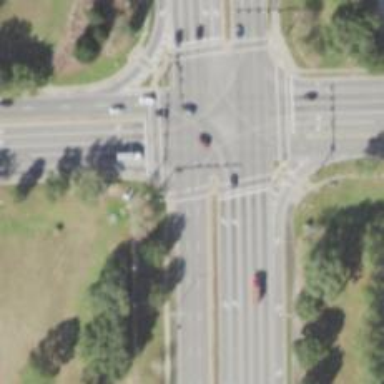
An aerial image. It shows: Marked footway crossing with center island.